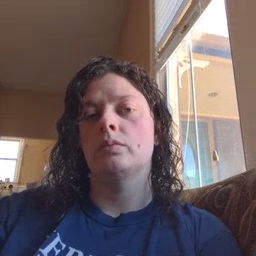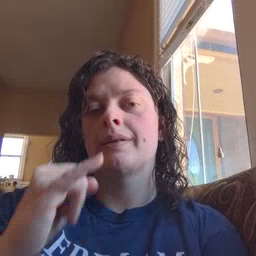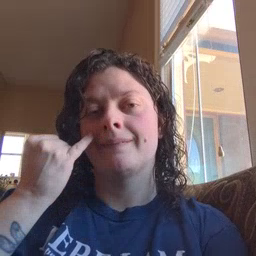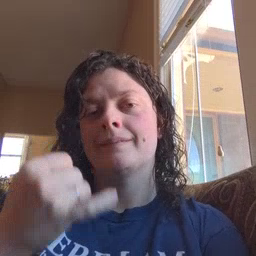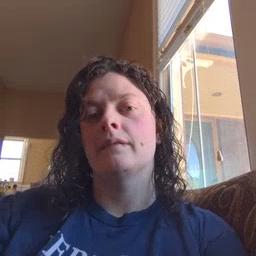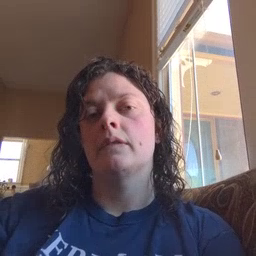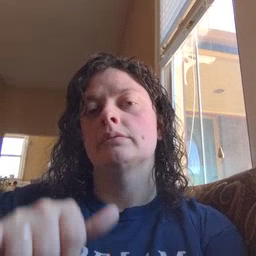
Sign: if